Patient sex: M
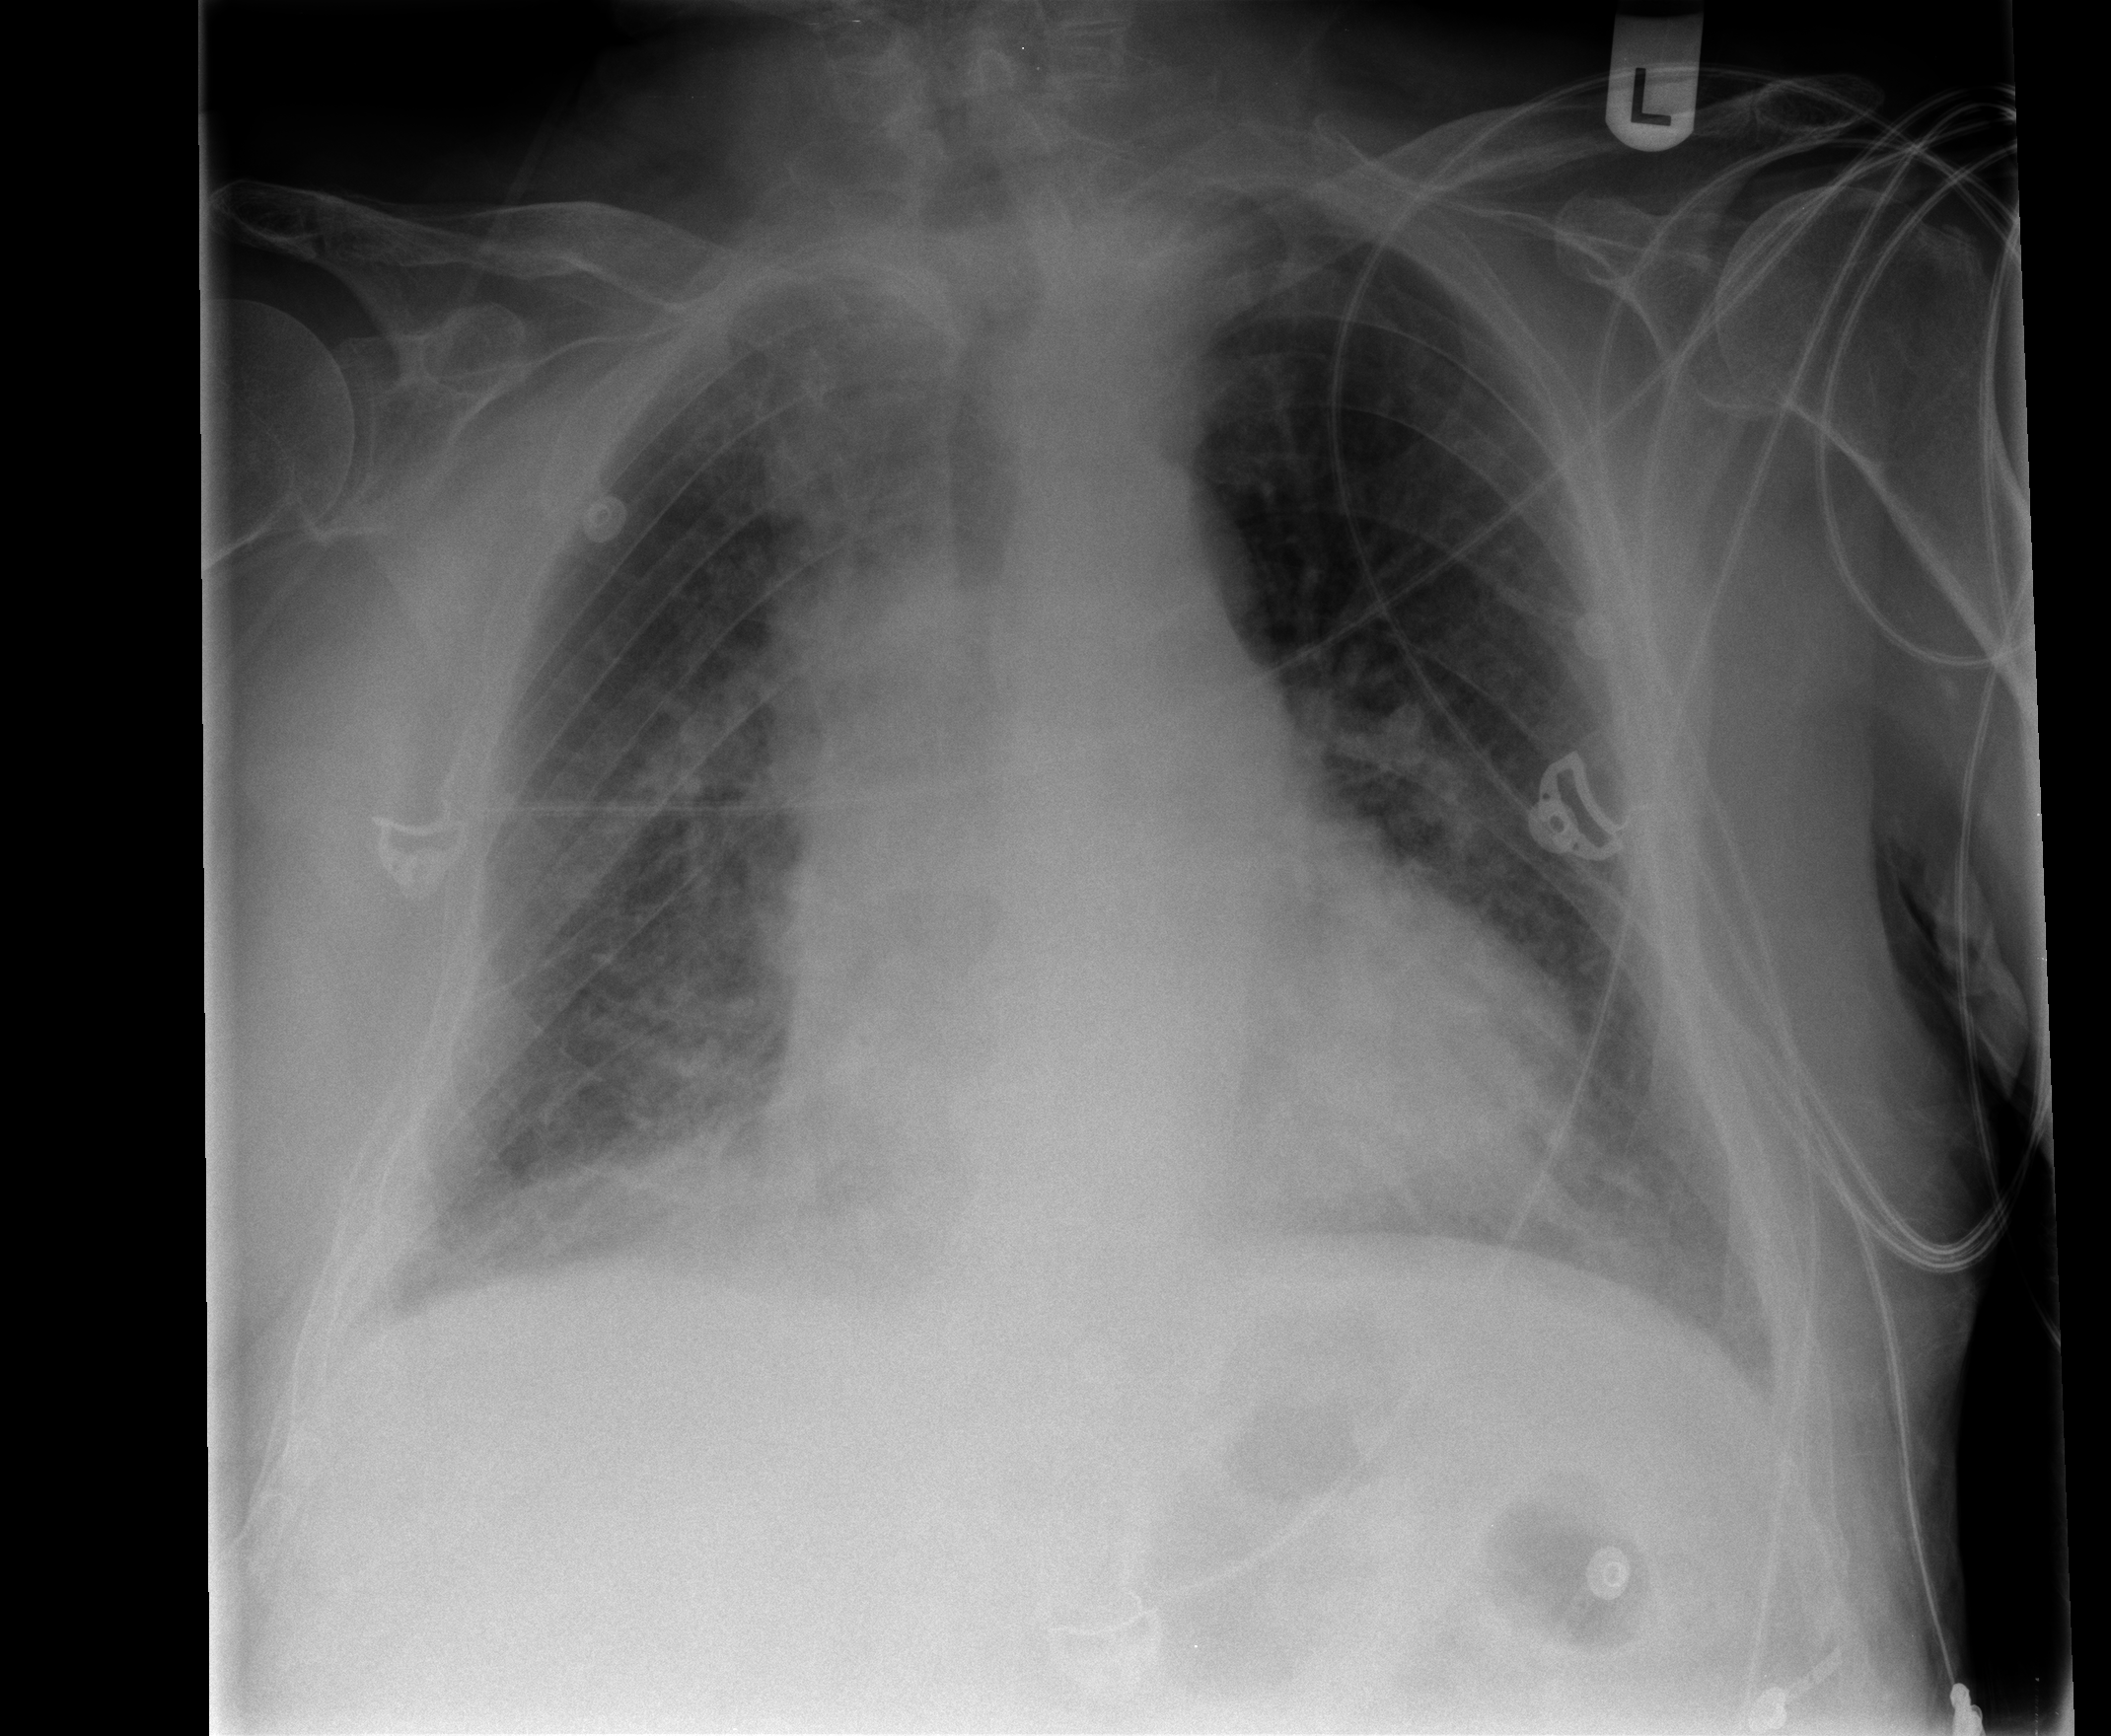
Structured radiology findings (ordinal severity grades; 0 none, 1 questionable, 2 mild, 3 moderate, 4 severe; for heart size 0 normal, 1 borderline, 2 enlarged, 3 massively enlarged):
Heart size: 2
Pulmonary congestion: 2
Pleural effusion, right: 0
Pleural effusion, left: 0
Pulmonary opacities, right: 2
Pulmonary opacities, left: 0
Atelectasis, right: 2
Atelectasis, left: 1